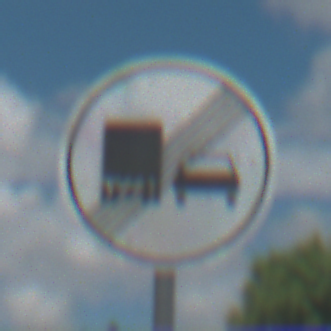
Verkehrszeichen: EndeUeberholverbotKraftfahrzeuge
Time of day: Midday
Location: Outdoor (Nature)
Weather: PartlyCloudy
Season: NotSpecified
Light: Natural